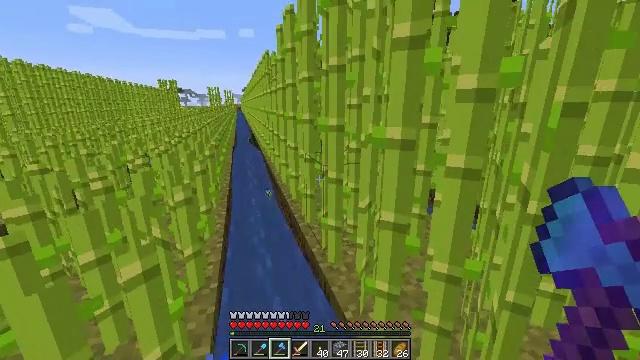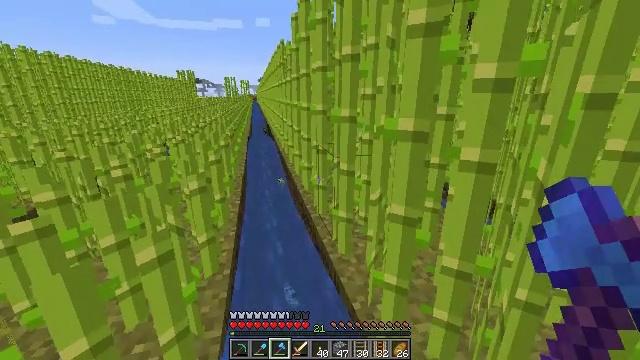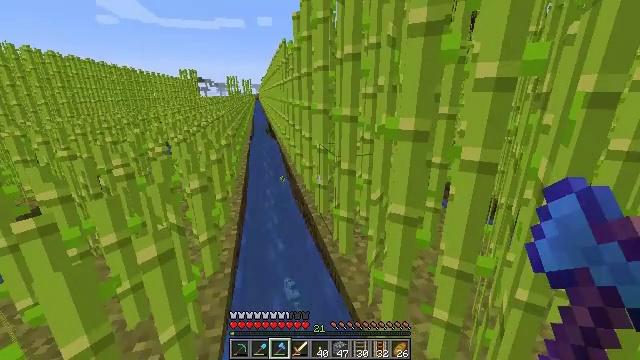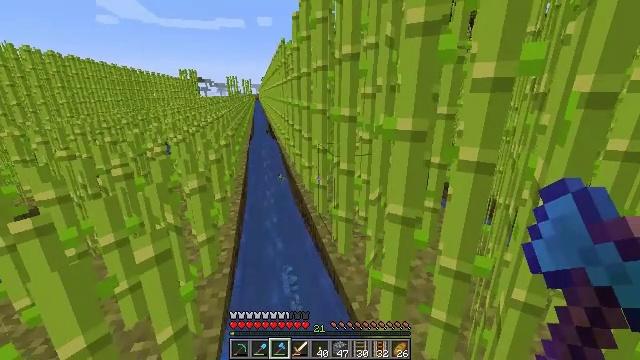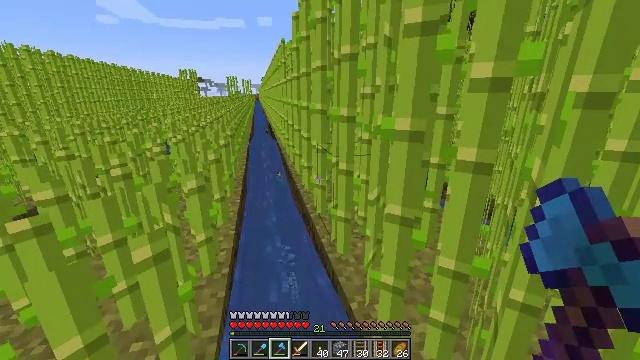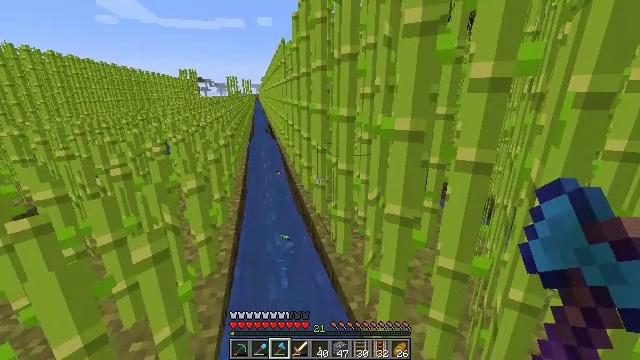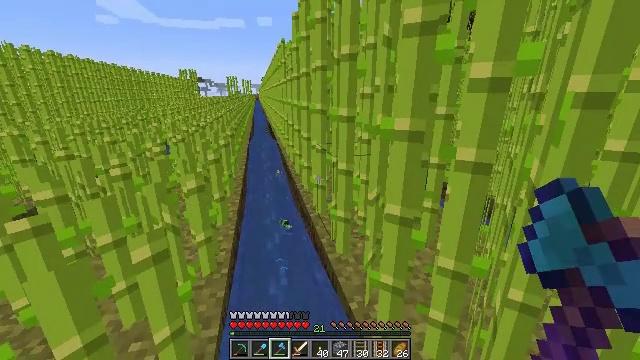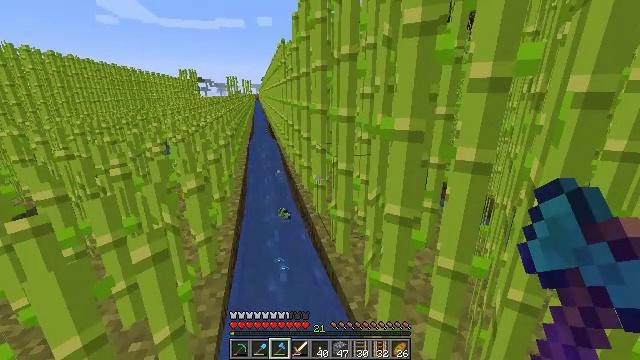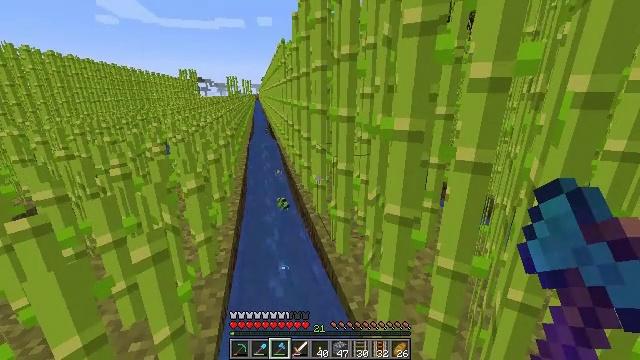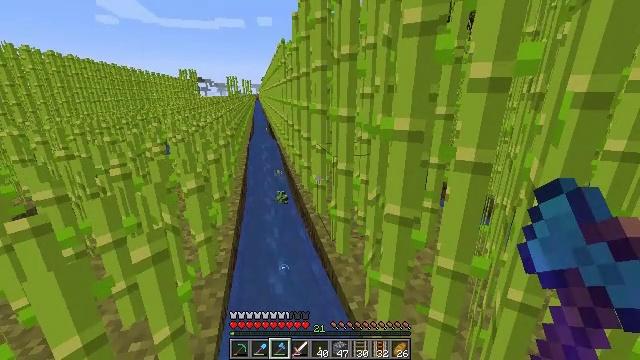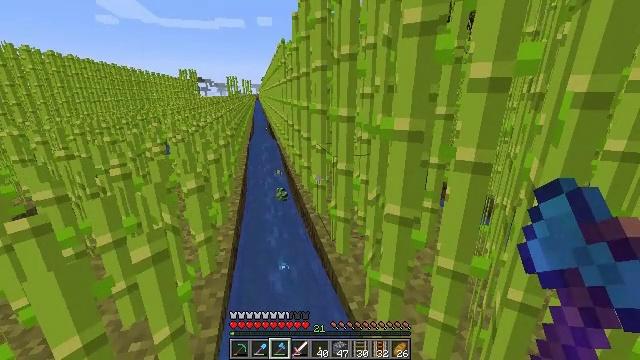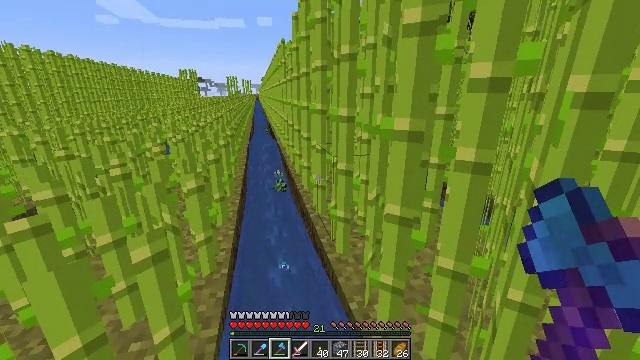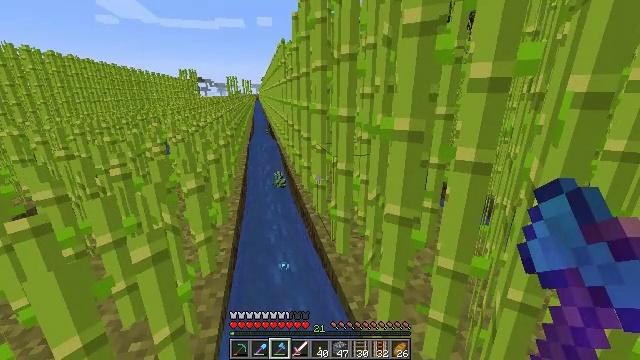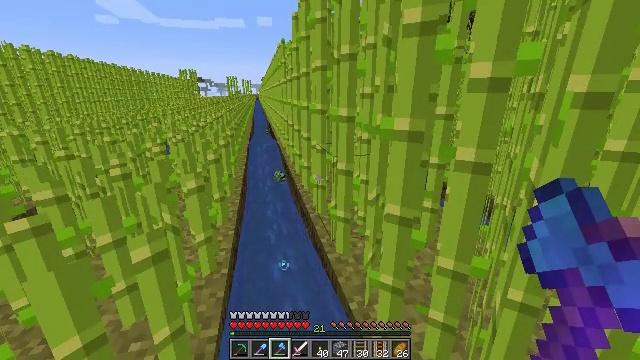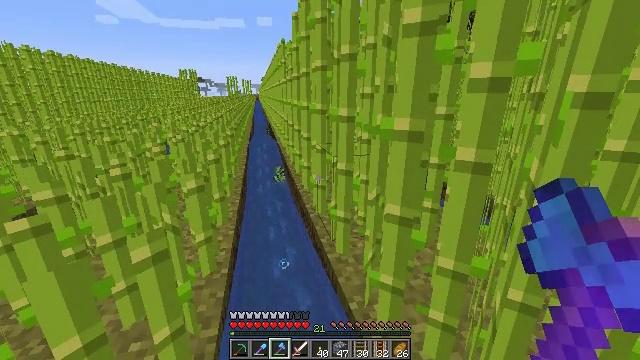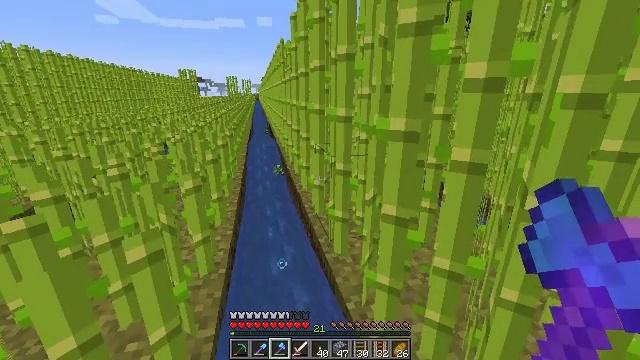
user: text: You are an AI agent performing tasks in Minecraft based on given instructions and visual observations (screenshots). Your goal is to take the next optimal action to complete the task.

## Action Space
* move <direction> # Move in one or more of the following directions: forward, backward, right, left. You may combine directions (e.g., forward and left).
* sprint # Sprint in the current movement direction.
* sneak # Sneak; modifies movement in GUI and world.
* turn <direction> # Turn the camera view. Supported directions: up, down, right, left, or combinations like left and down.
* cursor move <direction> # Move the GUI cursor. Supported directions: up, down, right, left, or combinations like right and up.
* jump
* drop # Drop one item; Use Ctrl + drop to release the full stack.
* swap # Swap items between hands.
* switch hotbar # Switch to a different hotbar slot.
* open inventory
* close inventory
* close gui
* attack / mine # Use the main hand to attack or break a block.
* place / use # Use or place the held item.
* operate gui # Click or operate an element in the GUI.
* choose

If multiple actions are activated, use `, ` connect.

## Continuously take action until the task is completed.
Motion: motion action
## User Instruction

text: Break the sugar cane.
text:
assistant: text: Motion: turn left and down
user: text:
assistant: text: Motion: no_op
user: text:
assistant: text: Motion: no_op
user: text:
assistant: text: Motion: no_op
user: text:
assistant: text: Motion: no_op
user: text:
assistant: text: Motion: no_op
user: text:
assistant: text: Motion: no_op
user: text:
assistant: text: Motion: no_op
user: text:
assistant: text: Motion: no_op
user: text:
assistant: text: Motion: no_op
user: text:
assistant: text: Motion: no_op
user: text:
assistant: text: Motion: no_op
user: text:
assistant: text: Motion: no_op
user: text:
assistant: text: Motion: no_op
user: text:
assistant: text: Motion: move right
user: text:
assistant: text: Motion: move right
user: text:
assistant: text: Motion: move right, turn right
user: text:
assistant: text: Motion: move right, turn up
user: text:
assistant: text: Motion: move right, turn left and up
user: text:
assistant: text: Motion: move right, turn left and up
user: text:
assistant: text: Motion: move right, turn left and up
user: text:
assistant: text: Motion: turn left
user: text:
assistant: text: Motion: no_op
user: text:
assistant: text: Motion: attack / mine
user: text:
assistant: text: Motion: attack / mine
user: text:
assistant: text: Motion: attack / mine
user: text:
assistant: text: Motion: turn right, attack / mine
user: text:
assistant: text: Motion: turn right, attack / mine
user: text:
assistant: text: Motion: turn right, attack / mine
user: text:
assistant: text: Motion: attack / mine